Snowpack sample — Buffalo Mountain, Silverthorne, Colorado, USA (1/25/25, 10:11 AM MST)
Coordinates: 39.6222, -106.1139
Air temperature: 22 °F
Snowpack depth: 110 cm
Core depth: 40 cm
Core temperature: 46.4 °F
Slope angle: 12°, slope face: 102°
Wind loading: high
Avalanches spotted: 0
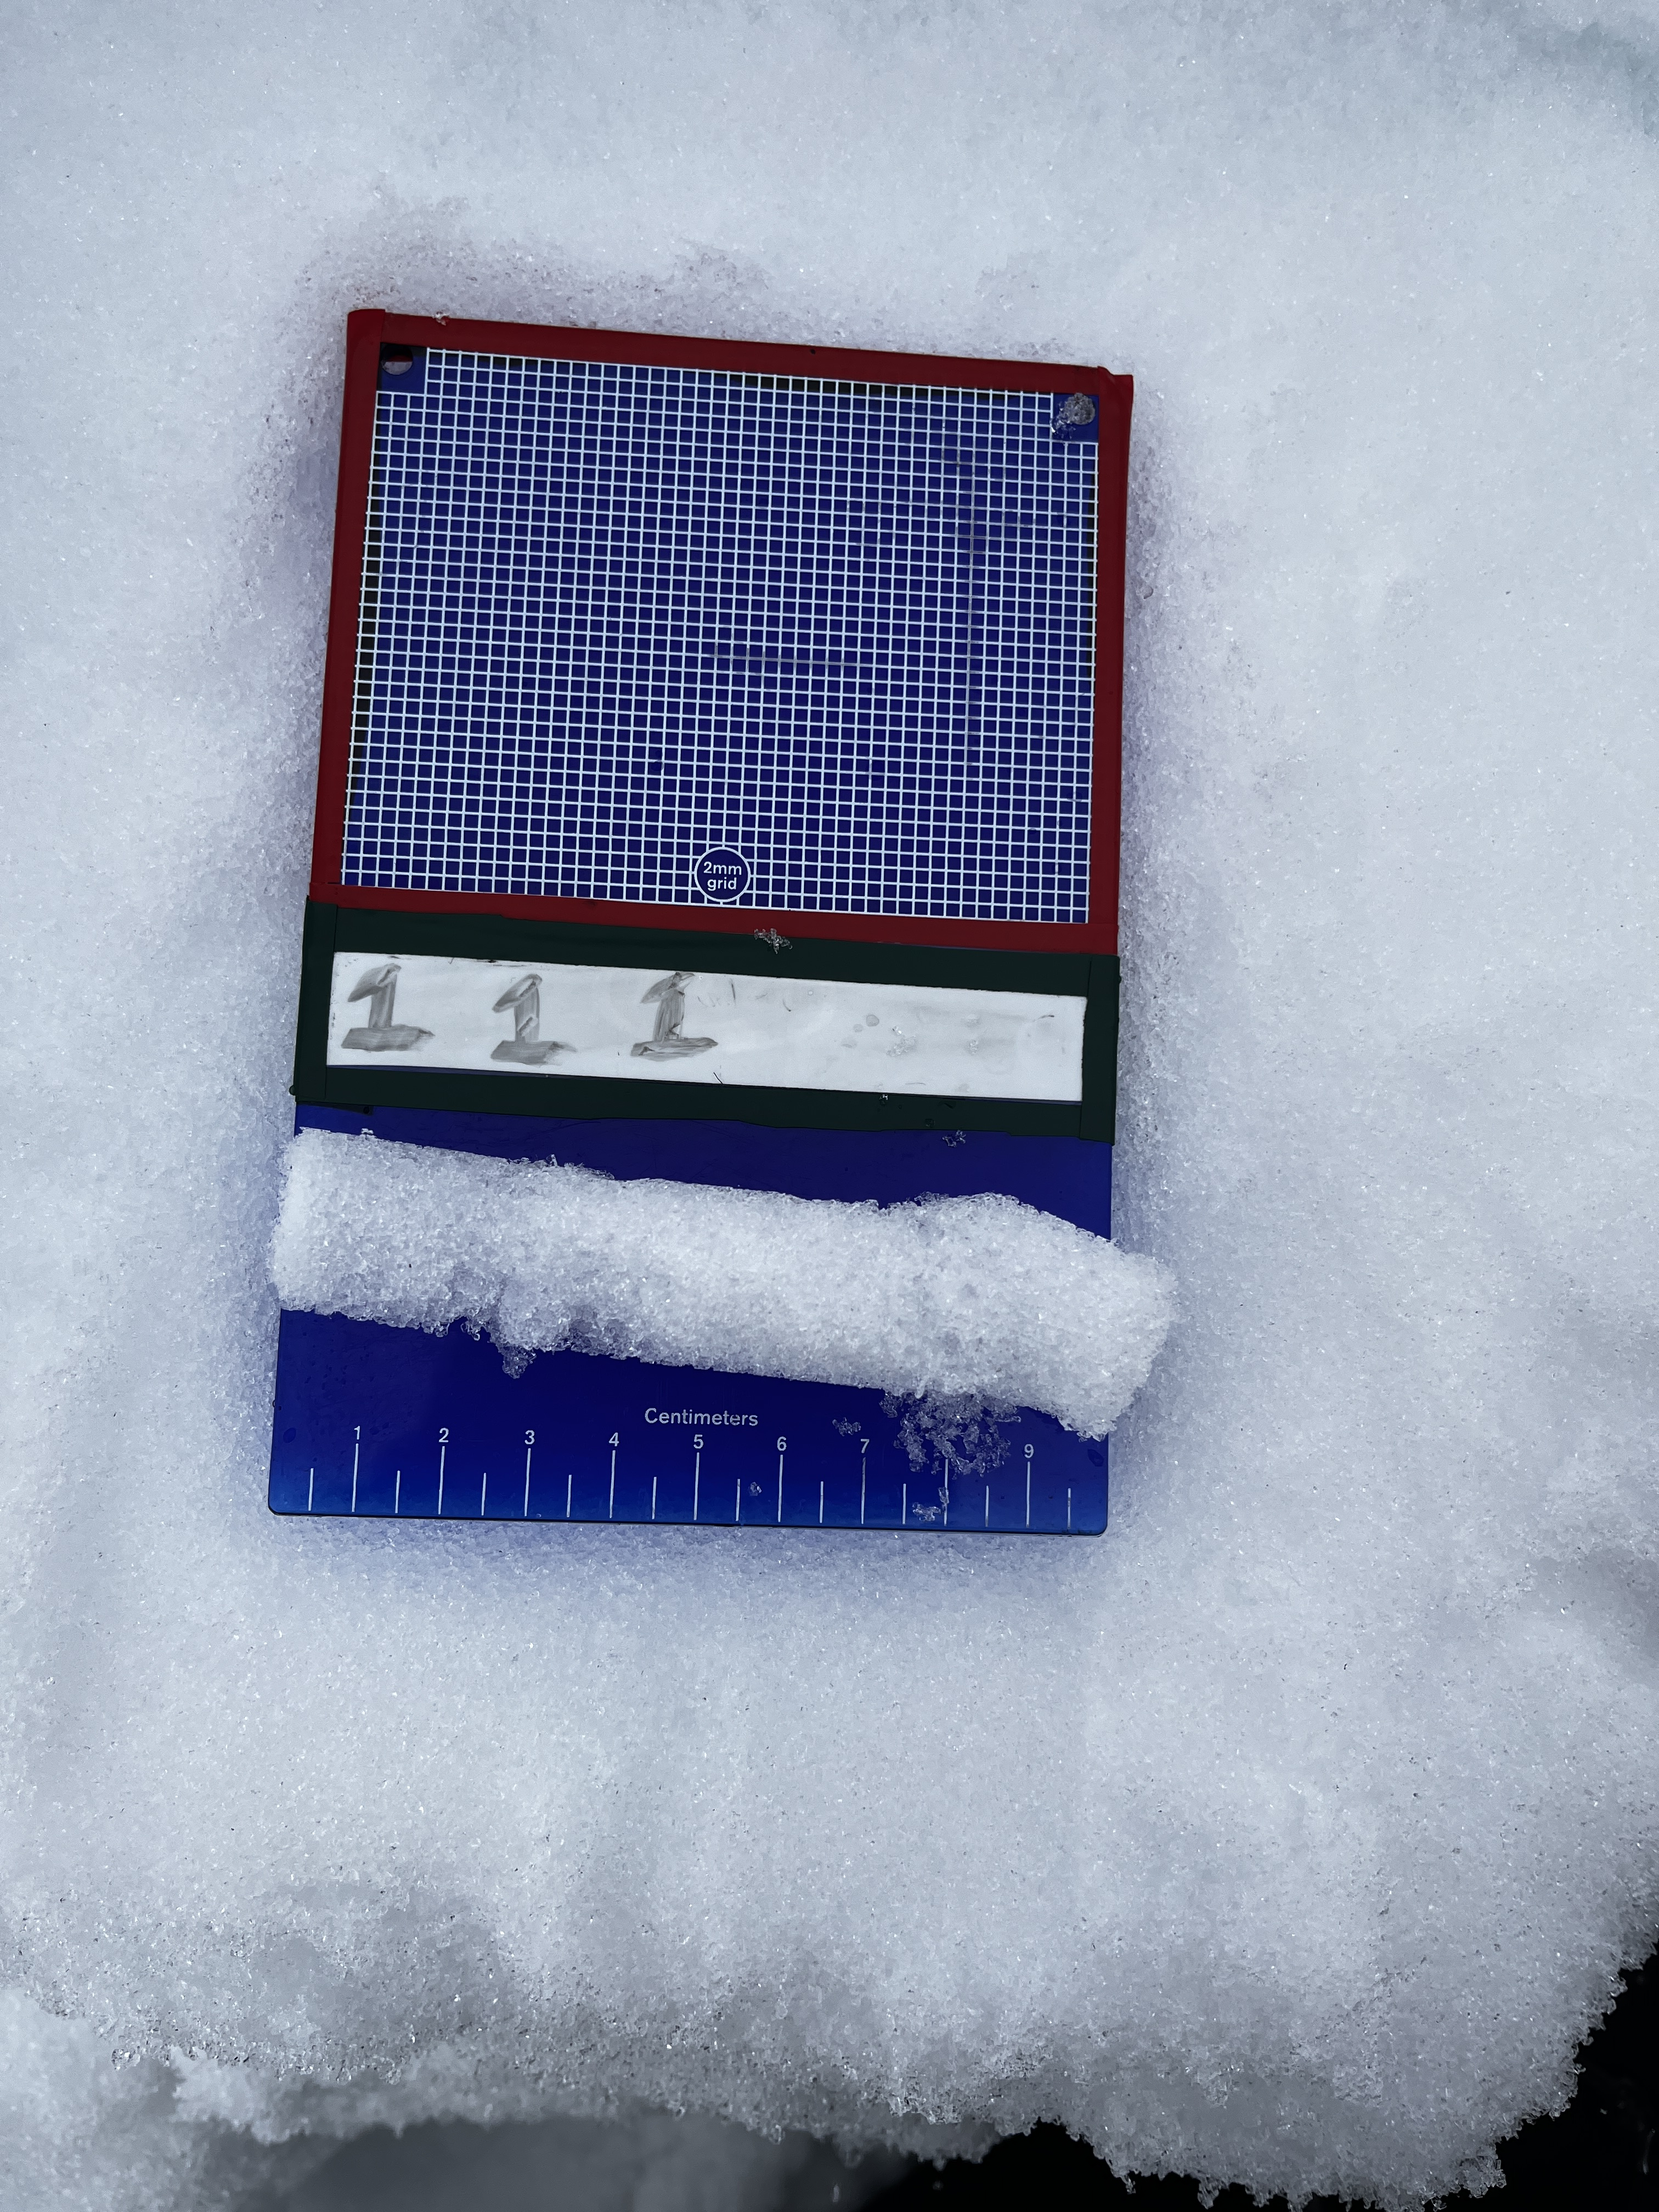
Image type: crystal_card
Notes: No avalanches nearby, collected on the outskirts of a fire break 15 meters from the treeline, on way to Buffalo and Red Mountain